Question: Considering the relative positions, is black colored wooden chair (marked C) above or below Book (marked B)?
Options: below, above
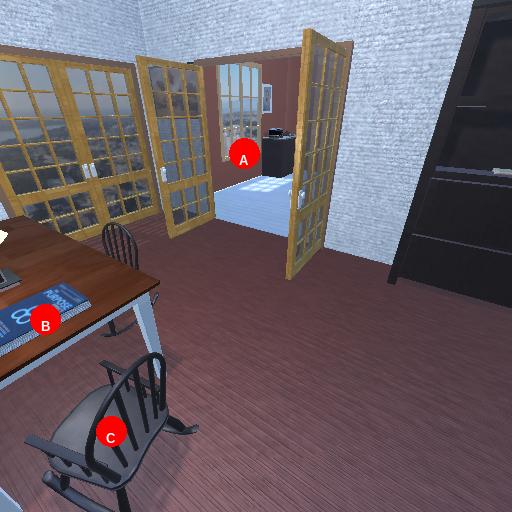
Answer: below